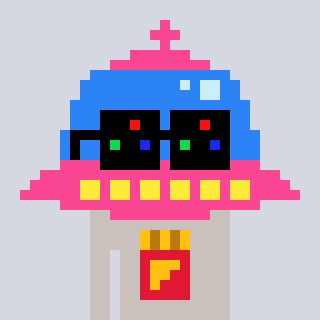
a pixel art character with square black sunglasses, a ufo-shaped head and a foggrey-colored body on a cool background